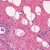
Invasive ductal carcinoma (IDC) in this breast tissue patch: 0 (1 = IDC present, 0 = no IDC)